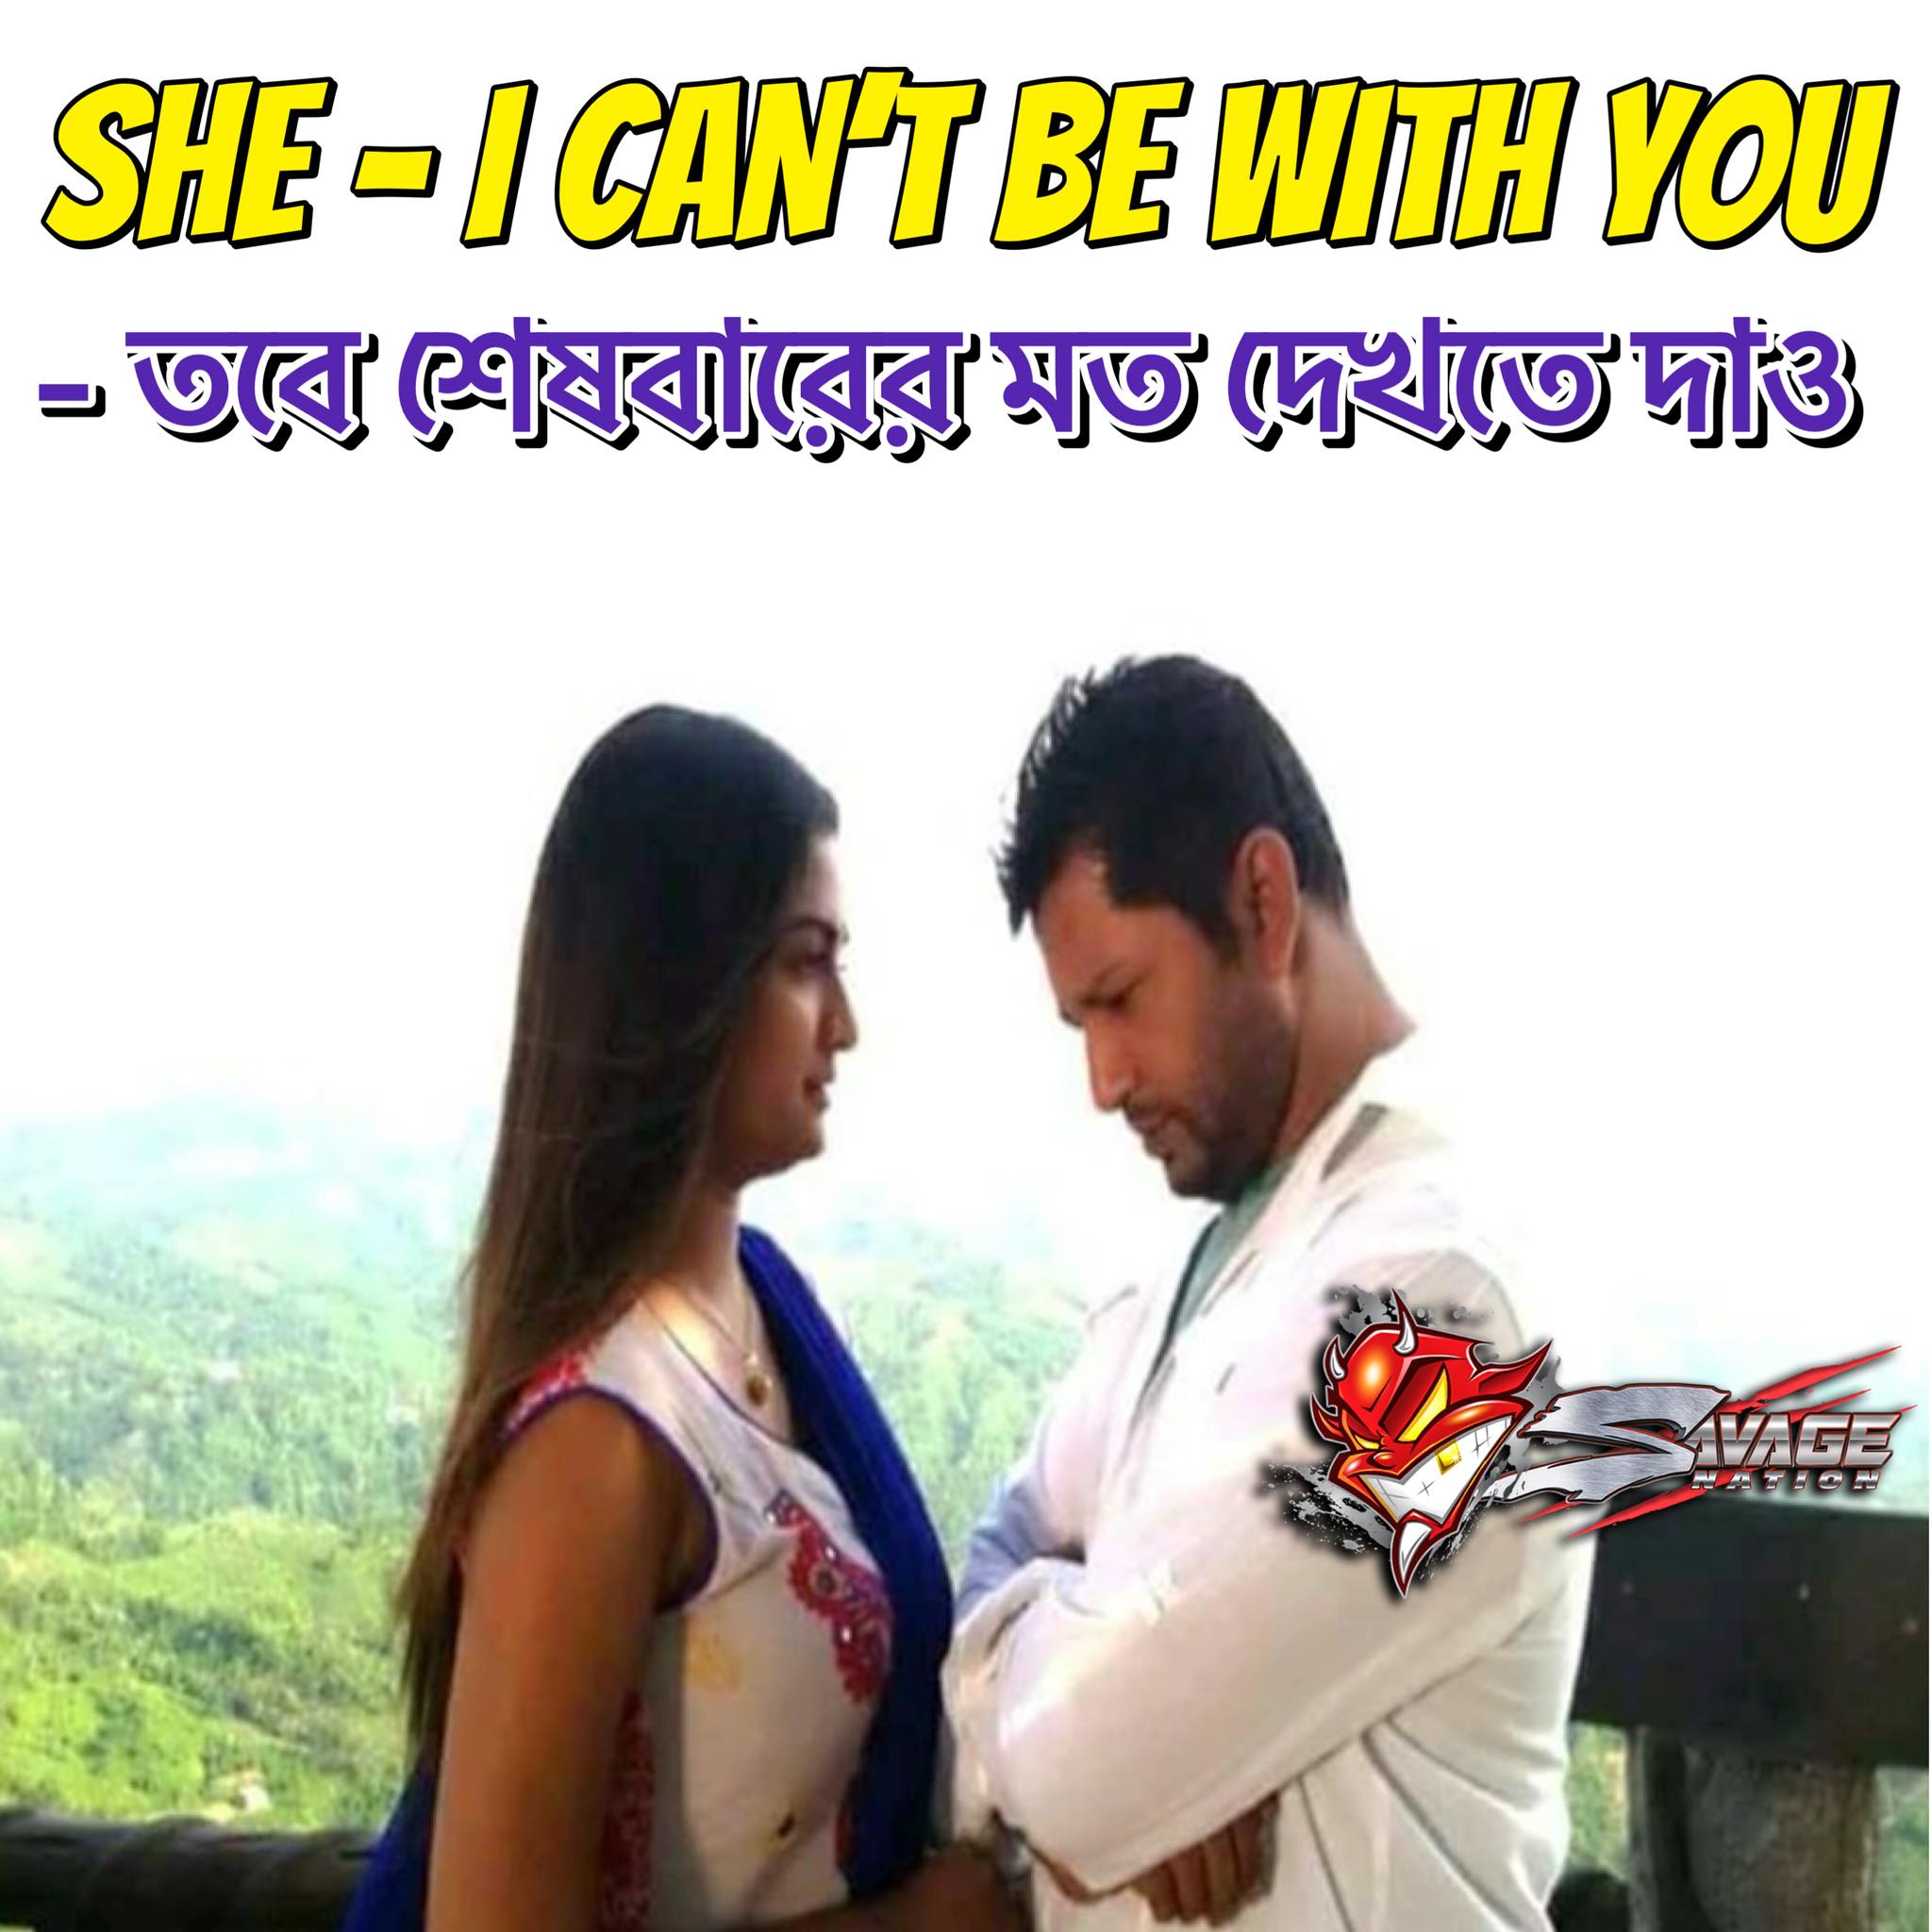
Caption: SHE - I CAN'T BE WITH YOU   -তবে শেষবারের মত দেখতে দাও
Label: hate